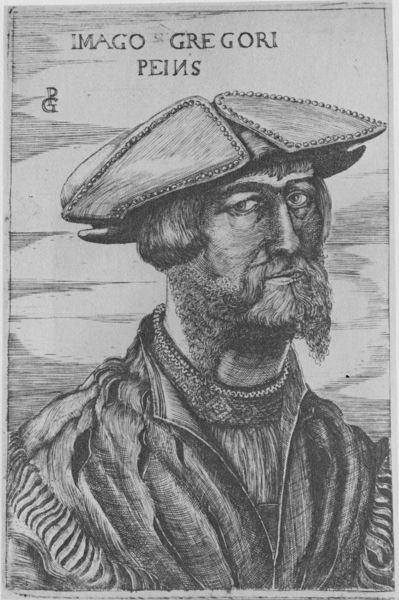
Titel: Bildnis des Georg Pencz
Künstler: Georg Pencz
Institution: (Seriendruck)
Schlagwörter: dunkel, himmel, kopf, mann, schatten, umhang, weiß, wolken, landschaft, frisur, grau, hell, hintergrund, hut, licht, mund, nase, profil, schwarz, stirn, zeichnung, blick, bart, hemd, jacke, kappe, mütze, schnurrbart, augen, falten, gesicht, kleidung, kragen, mensch, rahmen, ärmel, bild, bildnis, hals, halskrause, portrait, porträt, signatur, fransen, gewand, haare, mantel, stoff, blatt, person, augenbrauen, en face, frontal, traurig, schrift, grafik, graphik, monochrom, schnäuzer, robe, schick, schnauzbart, striche, name, druck, initialen, schraffur, schraffuren, radierung, stich, titel, text, buchstabe, buchstaben, backenbart, bleistift, krause, schielen, spitzbart, initialien, firsur, gut, wams, blickkontakt, edelmann, aufklärung, kupferstich, latein, lateinisch, eindringlich, belistift, gregor pein, gregor, imago, gregori, 15. jahrhundert, kragen wams, p g, peins, m;und, imago gregori piens